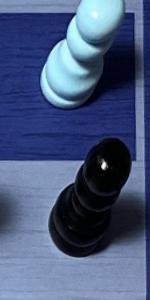
Label: Empty